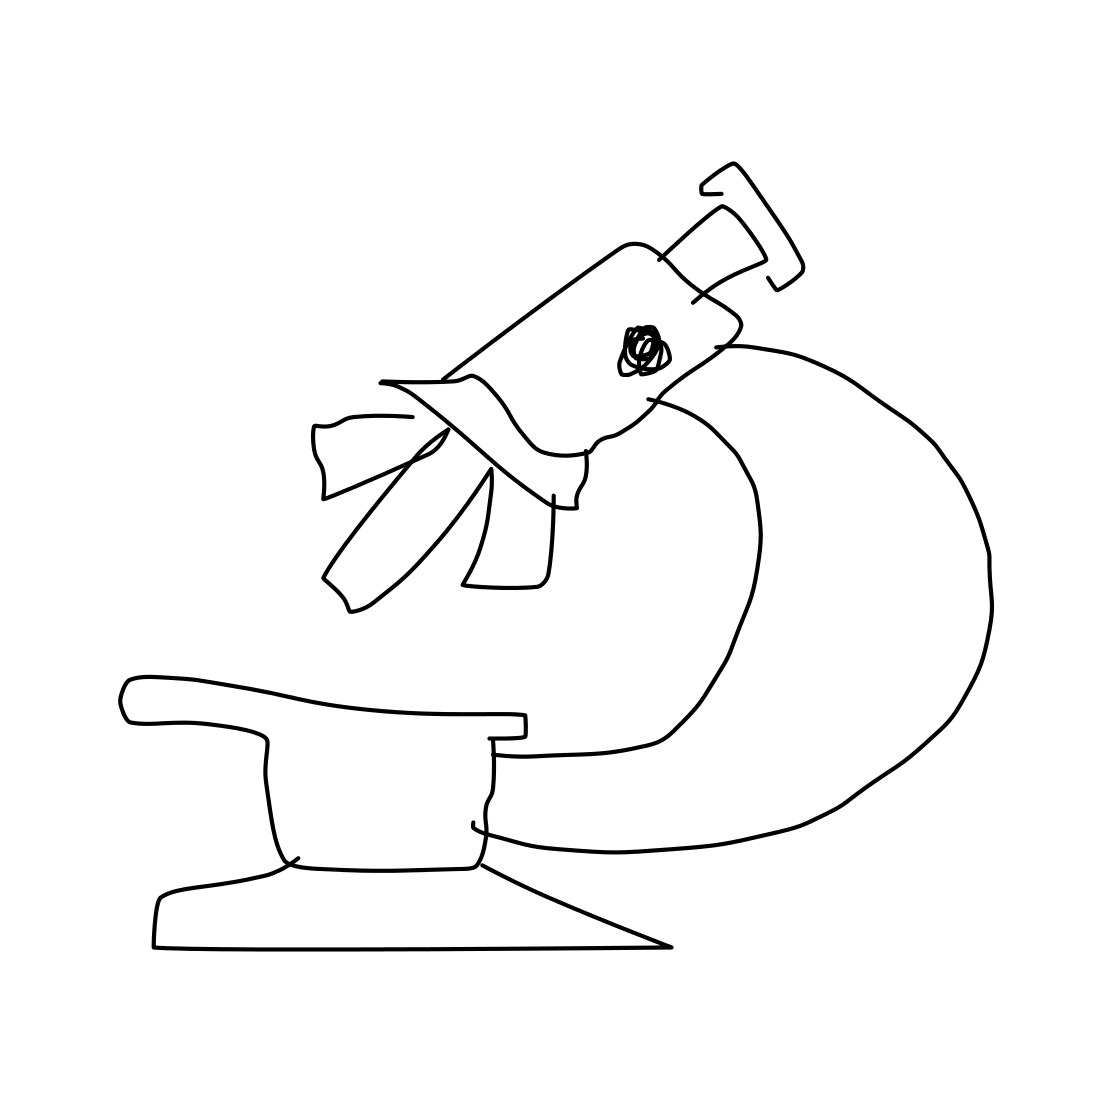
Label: microscope